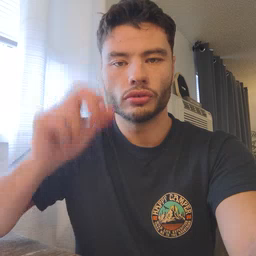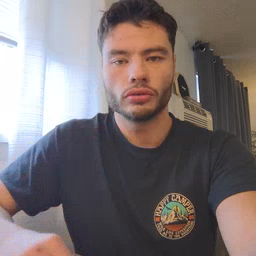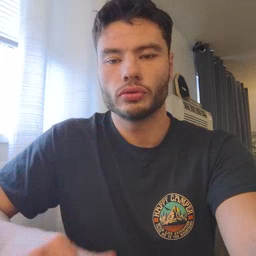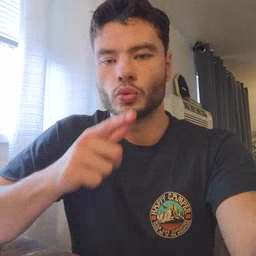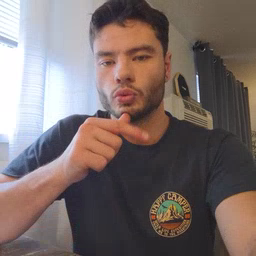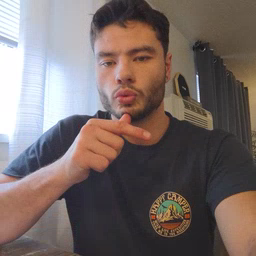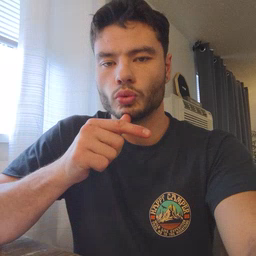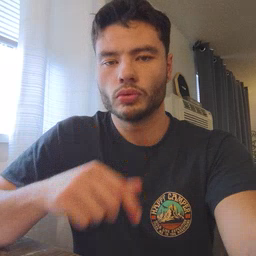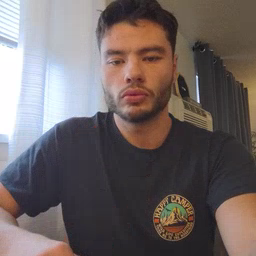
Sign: who